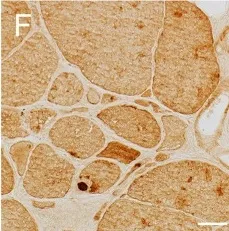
Right quadriceps muscle biopsy findings. Myotilin , indicating a myofibrillar myopathy. Scale bar = 50 mum.
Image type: pathology (immunostaining)